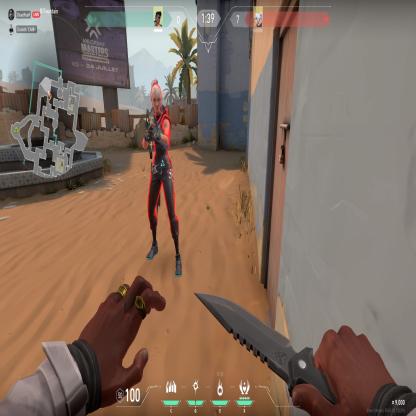
Label: enemy